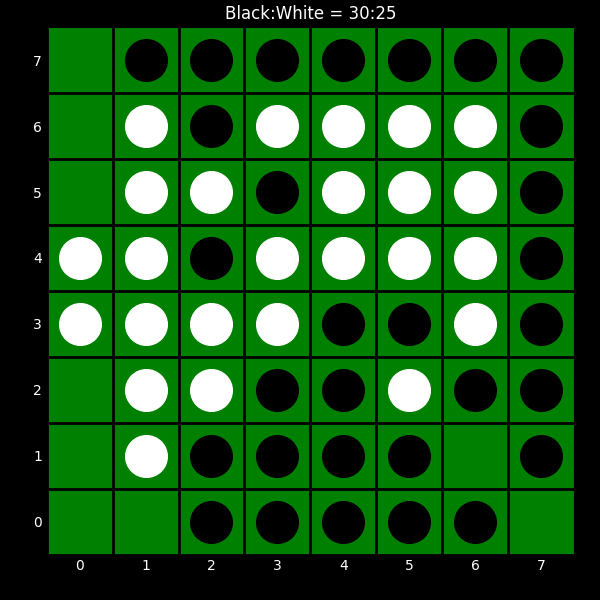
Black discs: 30
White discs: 25